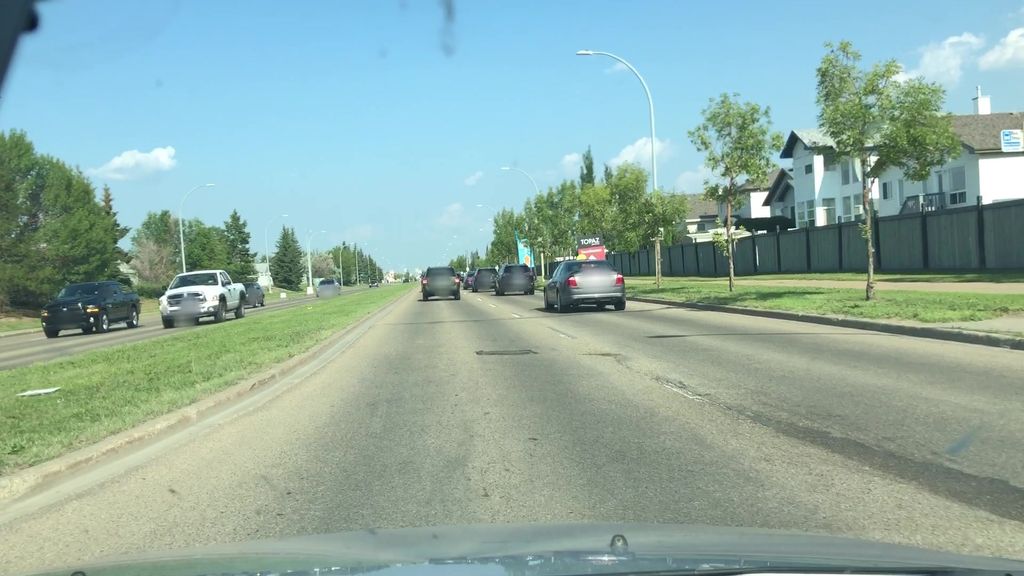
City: edmonton